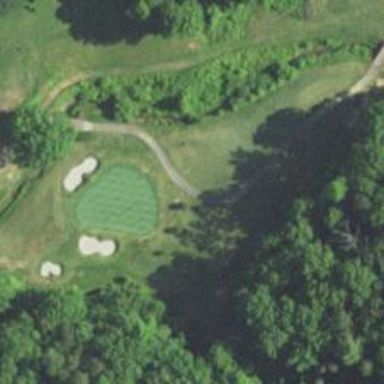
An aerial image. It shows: Path for both road and golf.